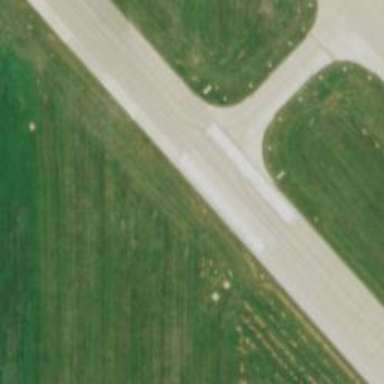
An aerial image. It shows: View of taxiway at the airport.